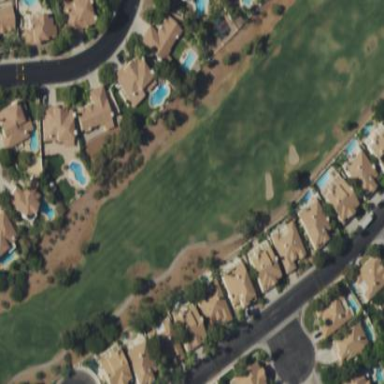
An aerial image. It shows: Area of rough grass used for golf.